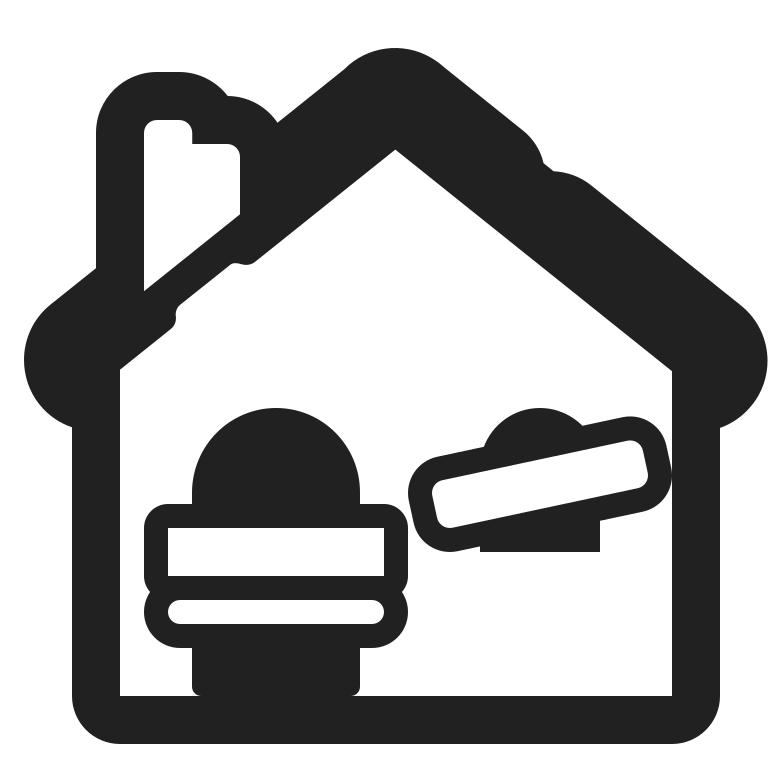
derelict house high contrast